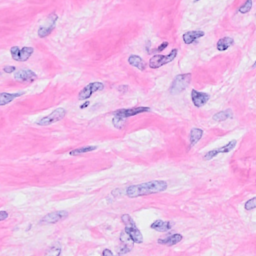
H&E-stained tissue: Breast